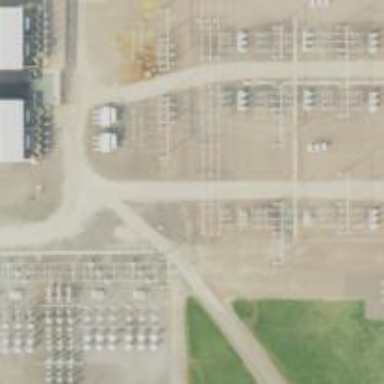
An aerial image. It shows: Switch for power supply.